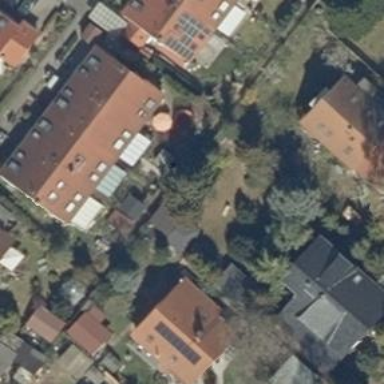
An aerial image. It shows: Terrace building.